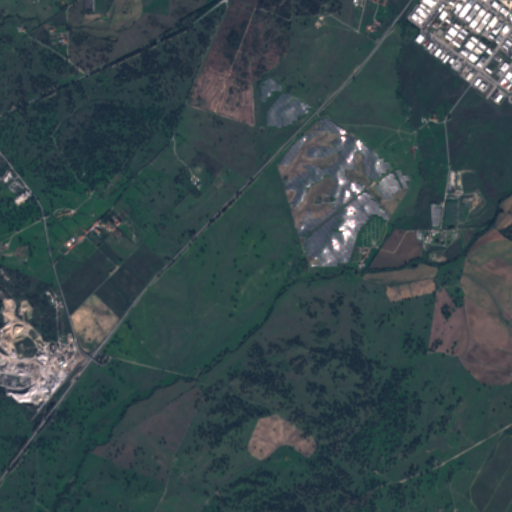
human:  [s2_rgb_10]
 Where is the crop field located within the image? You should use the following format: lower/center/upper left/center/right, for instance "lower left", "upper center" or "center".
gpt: The crop field is located in the lower right of the image.
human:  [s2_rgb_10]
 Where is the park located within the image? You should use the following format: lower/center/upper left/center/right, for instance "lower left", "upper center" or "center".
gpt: The park is located in the upper left of the image.
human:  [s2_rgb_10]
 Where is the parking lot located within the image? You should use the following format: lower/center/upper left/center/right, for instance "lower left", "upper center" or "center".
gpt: The parking lot is located in the upper right of the image.
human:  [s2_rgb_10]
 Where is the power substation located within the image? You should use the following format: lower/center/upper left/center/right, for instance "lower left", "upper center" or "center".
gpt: The power substation is located in the center right of the image.
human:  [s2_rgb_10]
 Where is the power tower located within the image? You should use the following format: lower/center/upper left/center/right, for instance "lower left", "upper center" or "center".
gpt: The power tower is located in the upper right of the image.
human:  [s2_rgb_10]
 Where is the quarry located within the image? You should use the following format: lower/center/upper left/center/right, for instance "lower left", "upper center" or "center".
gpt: The quarry is located in the lower left of the image.
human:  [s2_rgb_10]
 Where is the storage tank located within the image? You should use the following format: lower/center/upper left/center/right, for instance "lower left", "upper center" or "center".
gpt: The storage tank is located in the center right of the image.
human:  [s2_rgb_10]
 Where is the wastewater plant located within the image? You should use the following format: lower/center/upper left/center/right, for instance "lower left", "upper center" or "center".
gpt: The wastewater plant is located in the center right of the image.
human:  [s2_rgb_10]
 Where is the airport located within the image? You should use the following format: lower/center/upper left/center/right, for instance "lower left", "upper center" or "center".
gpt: There is no airport in the image.